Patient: sex F, age 67
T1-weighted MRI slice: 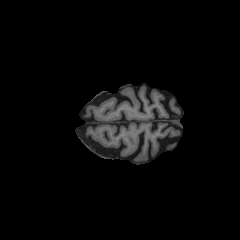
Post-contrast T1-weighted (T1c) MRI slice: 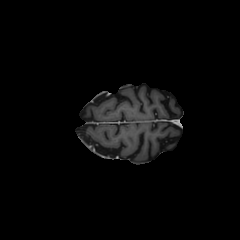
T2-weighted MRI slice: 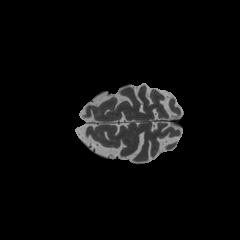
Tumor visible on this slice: no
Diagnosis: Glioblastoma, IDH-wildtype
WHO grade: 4